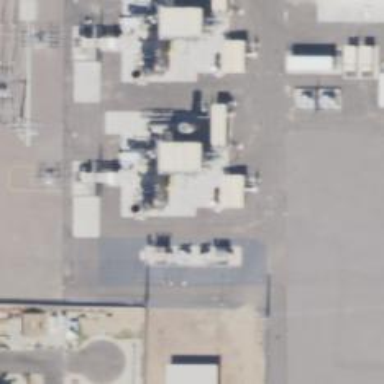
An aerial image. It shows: Gas turbine generator is in use.